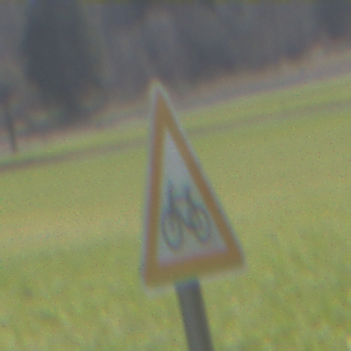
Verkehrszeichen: RadverkehrRechts
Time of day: MorningAfternoon
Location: Outdoor (Nature)
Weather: PartlyCloudy
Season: NotSpecified
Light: Natural